Interaction volume radius: 5 \u00c5
Interaction volume height: 15 \u00c5
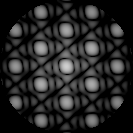
Disorder parameter: 0.00464